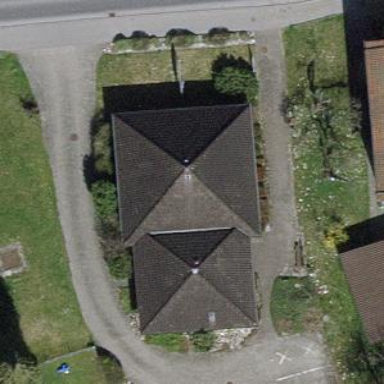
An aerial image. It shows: Building with tiled roof.